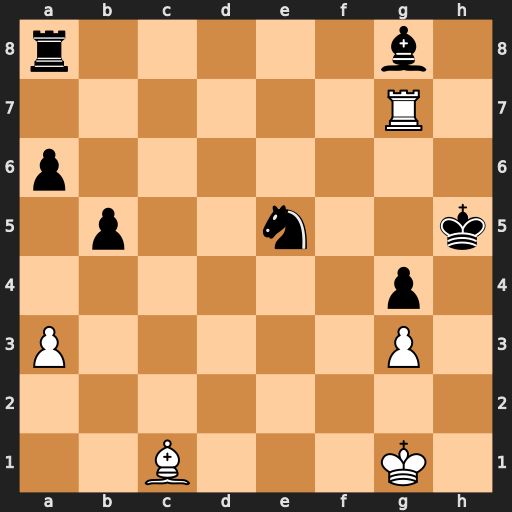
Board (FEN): r5b1/6R1/p7/1p2n2k/6p1/P5P1/8/2B3K1
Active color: w
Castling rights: -
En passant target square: -
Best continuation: Rg5+ Kh6 Rxg8+ Kh7 Rxa8